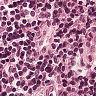
Metastatic tissue present: no